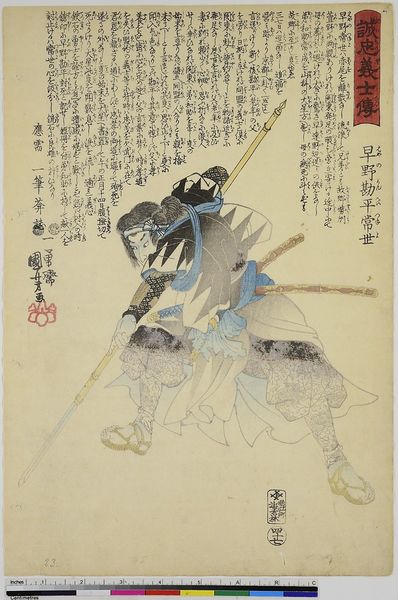
Titel: Hayano Kanhei Tsuneyo, Blatt 47 aus der Serie: Geschichte der loyalen Gefolgsmänner
Künstler: Utagawa Kuniyoshi
Standort: Hamburg
Institution: Museum für Kunst und Gewerbe Hamburg
Schlagwörter: blau, kampf, kämpfer, mann, umhang, haar, schwarz, zeichnung, gürtel, rot, halten, portrait, gewand, person, holzschnitt, japan, schrift, papier, lanze, tusche, asien, druckgraphik, druckgrafik, text, soldat, waffe, beschriftung, stempel, degen, pinsel, kämpfen, china, krieger, ereignis, zeit, schauspieler, farbholzschnitt, maßstab, schwrz, situation, fechter, ereignisbild, samurai, reispapier, edo, historische, reproduktionen, druckerzeugnisse, porträt, persönlichkeit, soldatenleben, ukiyo, farbleiste, fenchten, kämßfen